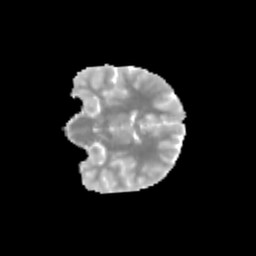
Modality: MD
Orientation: coronal
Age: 11
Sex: female
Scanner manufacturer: siemens
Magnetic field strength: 3 T
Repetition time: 3.8 s
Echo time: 0.07 s